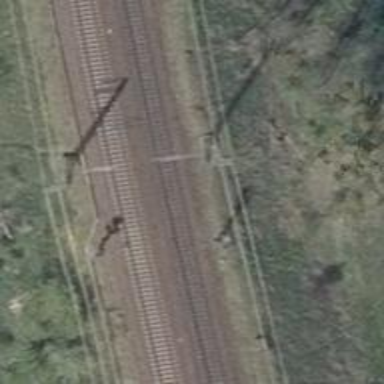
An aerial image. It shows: Railway signal.